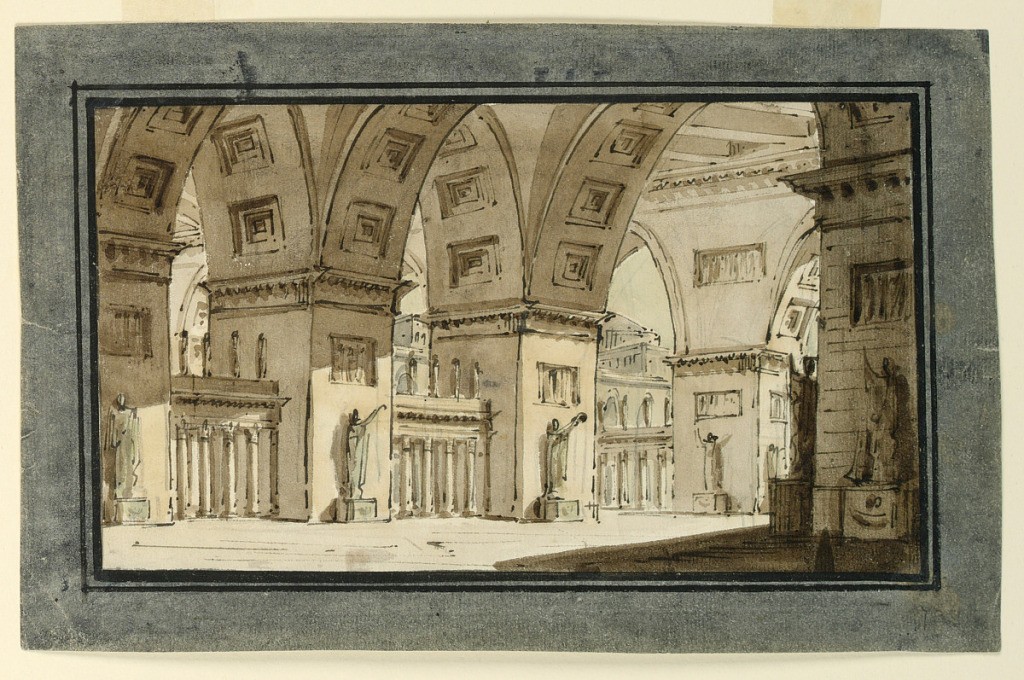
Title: Stage Design, Interior of Palace
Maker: Angelo Toselli, ca. 1765? – 1826
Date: early 19th century
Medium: Pen and sepia ink, brush and wash on paper
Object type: Drawing
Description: Horizontal rectangle. Interior of palace with high vaults, several sculptures on pedestal.